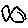
Label: fish